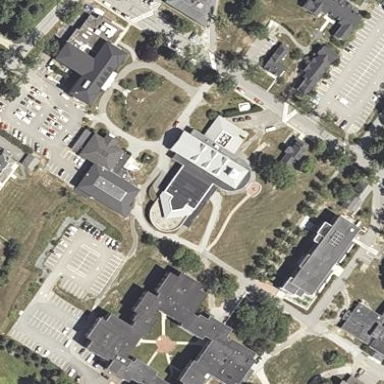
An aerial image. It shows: College building.